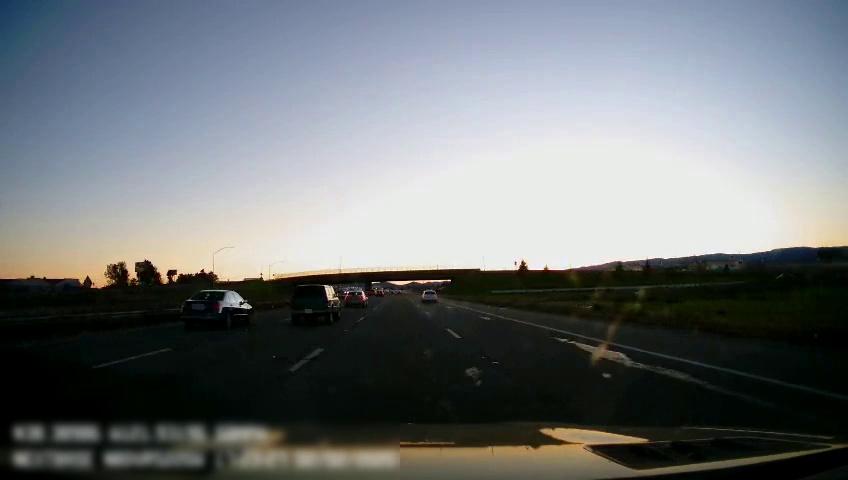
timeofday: Dusk/Dawn/Twilight
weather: Cloudy
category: Drivable Space
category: Vehicles | Car
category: Vehicles | SUV
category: Vehicles | Car
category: Vehicles | SUV
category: Lanes | Current Lane
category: Lanes | Current Lane
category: Lanes | Alternate Lane
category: Lanes | Alternate Lane